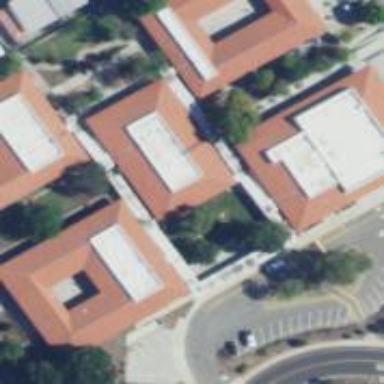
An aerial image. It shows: View of roof of building.